Current action and preconditions to check: trajectory_clear

Your task: For each precondition in the list above, predict whether it will hold at this action.

Consider the current scene as observed from the mobile robot's camera, and analyze the predicted future states of all dynamic agents (e.g., people, animals, vehicles, or any moving entities) within the NEXT SECOND.

IMPORTANT: Only answer "very likely" if you are absolutely certain—based on strong, clear evidence—that a dynamic agent will violate the precondition in the predicted future state. Do NOT answer "very likely" for unlikely, ambiguous, or low-probability risks.

Ask yourself for each precondition: Is there a high probability, with clear and convincing evidence, that the predicted future states of any dynamic agent will interfere with the predicted future state of the currently executing action within the NEXT SECOND, causing that precondition to fail?

Assess the risk level based on these predictions. Use "likely" or "very likely" if motions create a clear risk of interference.

Use "neutral" or "improbable" if agents are nearby but their predicted paths are clearly diverging or non-conflicting.

Failure Risk Categories: "very improbable", "improbable", "neutral", "likely", "very likely"

Answer Format: Output ONLY the probability_of_failure value from these categories: "very improbable", "improbable", "neutral", "likely", "very likely"

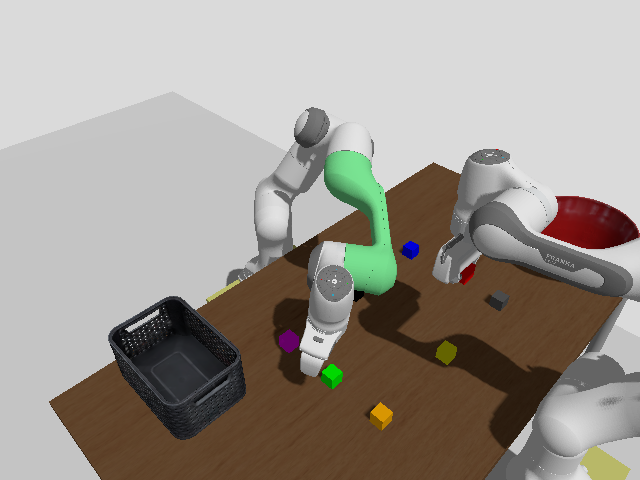

Answer: very improbable